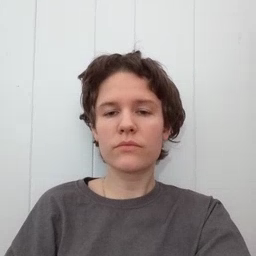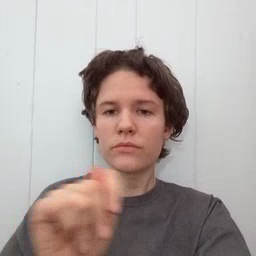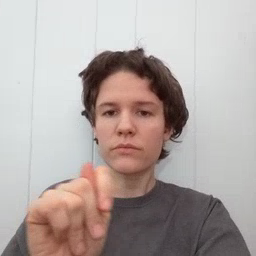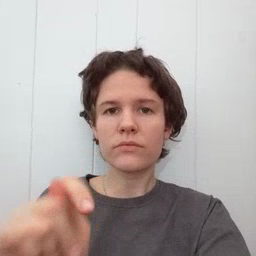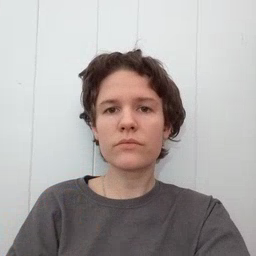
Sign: potty